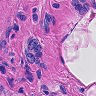
Metastatic tissue present: yes